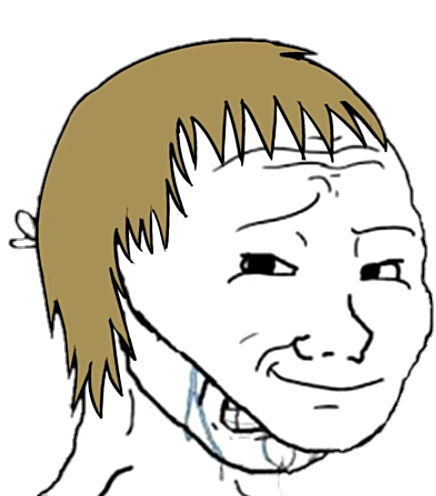
Label: 5_Crying_Wojak